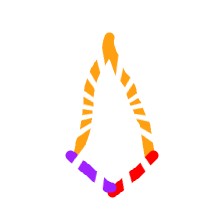
Shape: kite